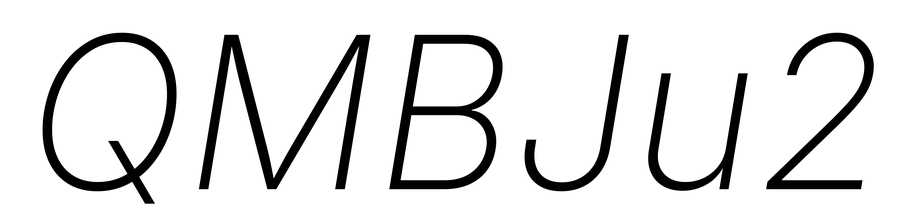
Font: Inter-Italic_ExtraLight_Italic